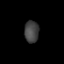
Tissue: prostate
Cell type: T cells
Senescence score: 0.3384
Nuclear area (px): 312
Mean DAPI intensity: 66.067